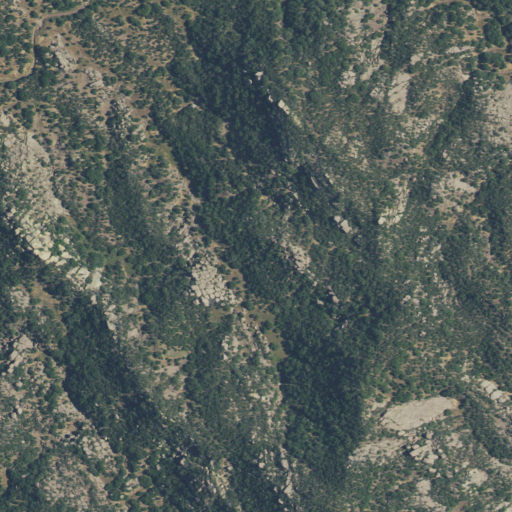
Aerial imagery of plain(s) in California named Pigeon Flat containing only shrub